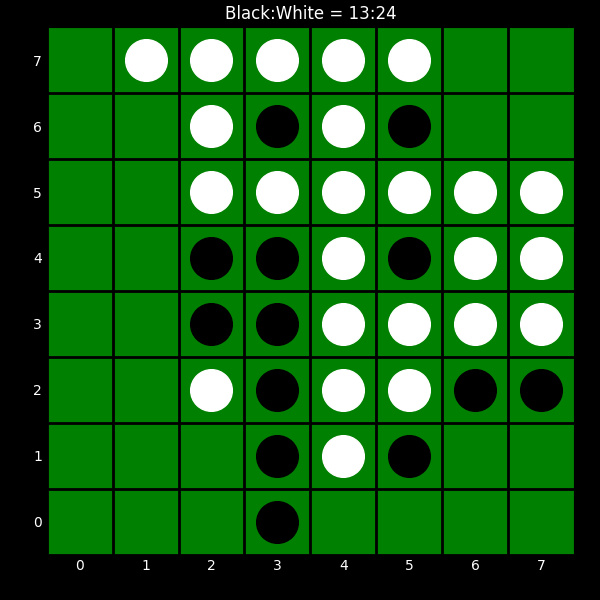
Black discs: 13
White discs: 24